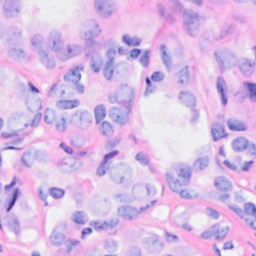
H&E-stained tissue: Breast